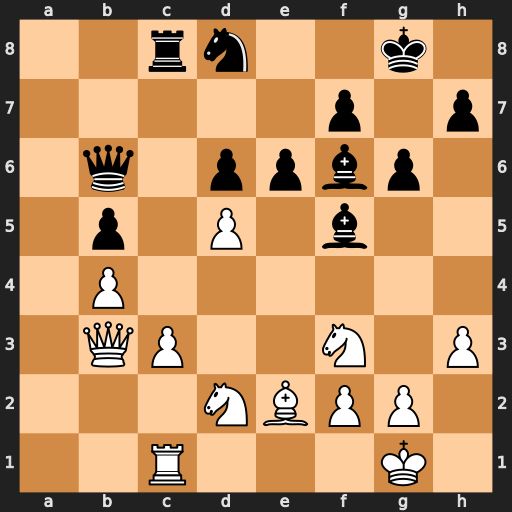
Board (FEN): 2rn2k1/5p1p/1q1ppbp1/1p1P1b2/1P6/1QP2N1P/3NBPP1/2R3K1
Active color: w
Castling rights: -
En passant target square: -
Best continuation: g4 exd5 gxf5